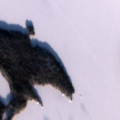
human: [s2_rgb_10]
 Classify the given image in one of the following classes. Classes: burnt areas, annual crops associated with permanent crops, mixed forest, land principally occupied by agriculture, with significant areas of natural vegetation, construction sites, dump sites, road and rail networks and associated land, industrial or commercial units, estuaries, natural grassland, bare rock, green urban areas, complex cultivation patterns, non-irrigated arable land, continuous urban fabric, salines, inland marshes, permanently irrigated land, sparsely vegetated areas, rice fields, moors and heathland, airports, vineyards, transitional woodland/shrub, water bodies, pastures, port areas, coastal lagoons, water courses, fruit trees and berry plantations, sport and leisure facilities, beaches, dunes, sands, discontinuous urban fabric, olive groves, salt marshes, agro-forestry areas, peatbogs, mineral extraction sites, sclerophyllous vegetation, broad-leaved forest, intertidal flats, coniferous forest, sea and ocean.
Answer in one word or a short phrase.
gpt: coniferous forest, water bodies